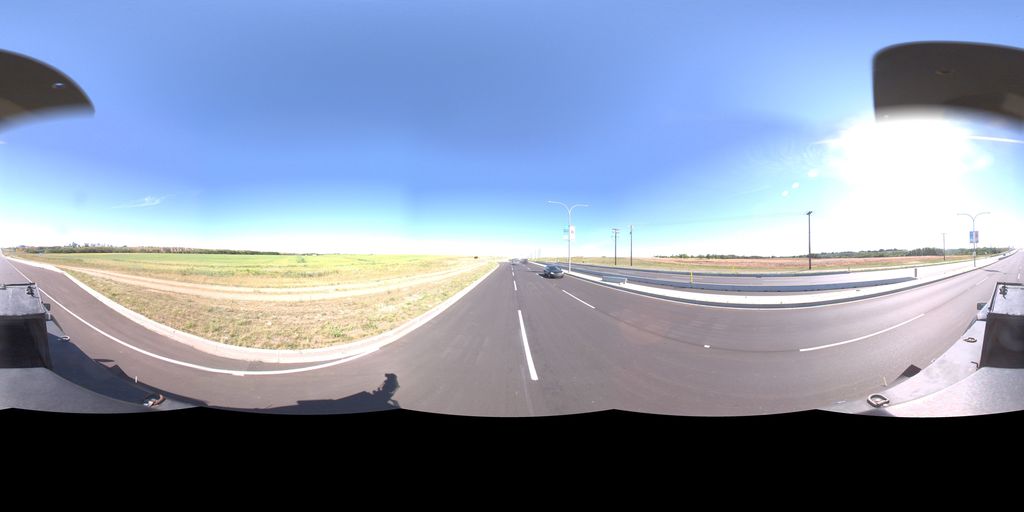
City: saskatoon